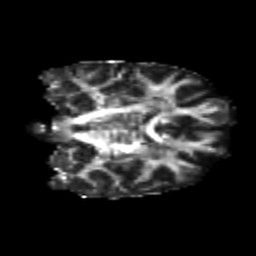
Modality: FA
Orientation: coronal
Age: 20
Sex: female
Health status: healthy
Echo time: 0.074 s